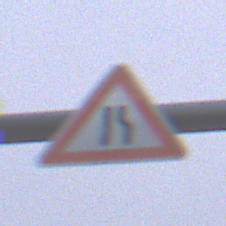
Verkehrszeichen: EinseitigVerengteFahrbahnRechts
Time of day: SunriseSunset
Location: Outdoor (Beach)
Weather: Overcast
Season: NotSpecified
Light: Natural